Here is the time-frequency representation (spectrogram) of a rolling-element bearing's vibration measurement. Classify the bearing condition as one of: normal, inner_race, outer_race, ball.
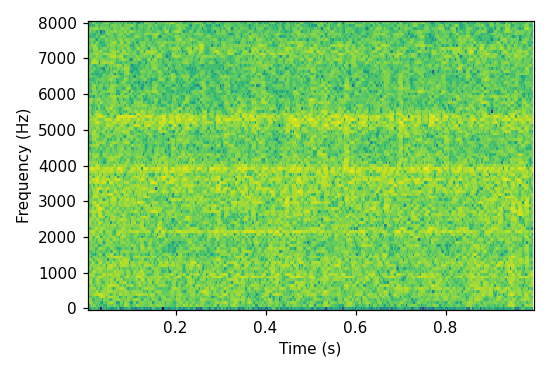
Answer: inner_race